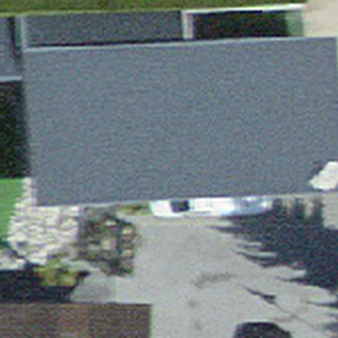
Label: other